Fundus camera: zeiss
Shooting center: midpoint
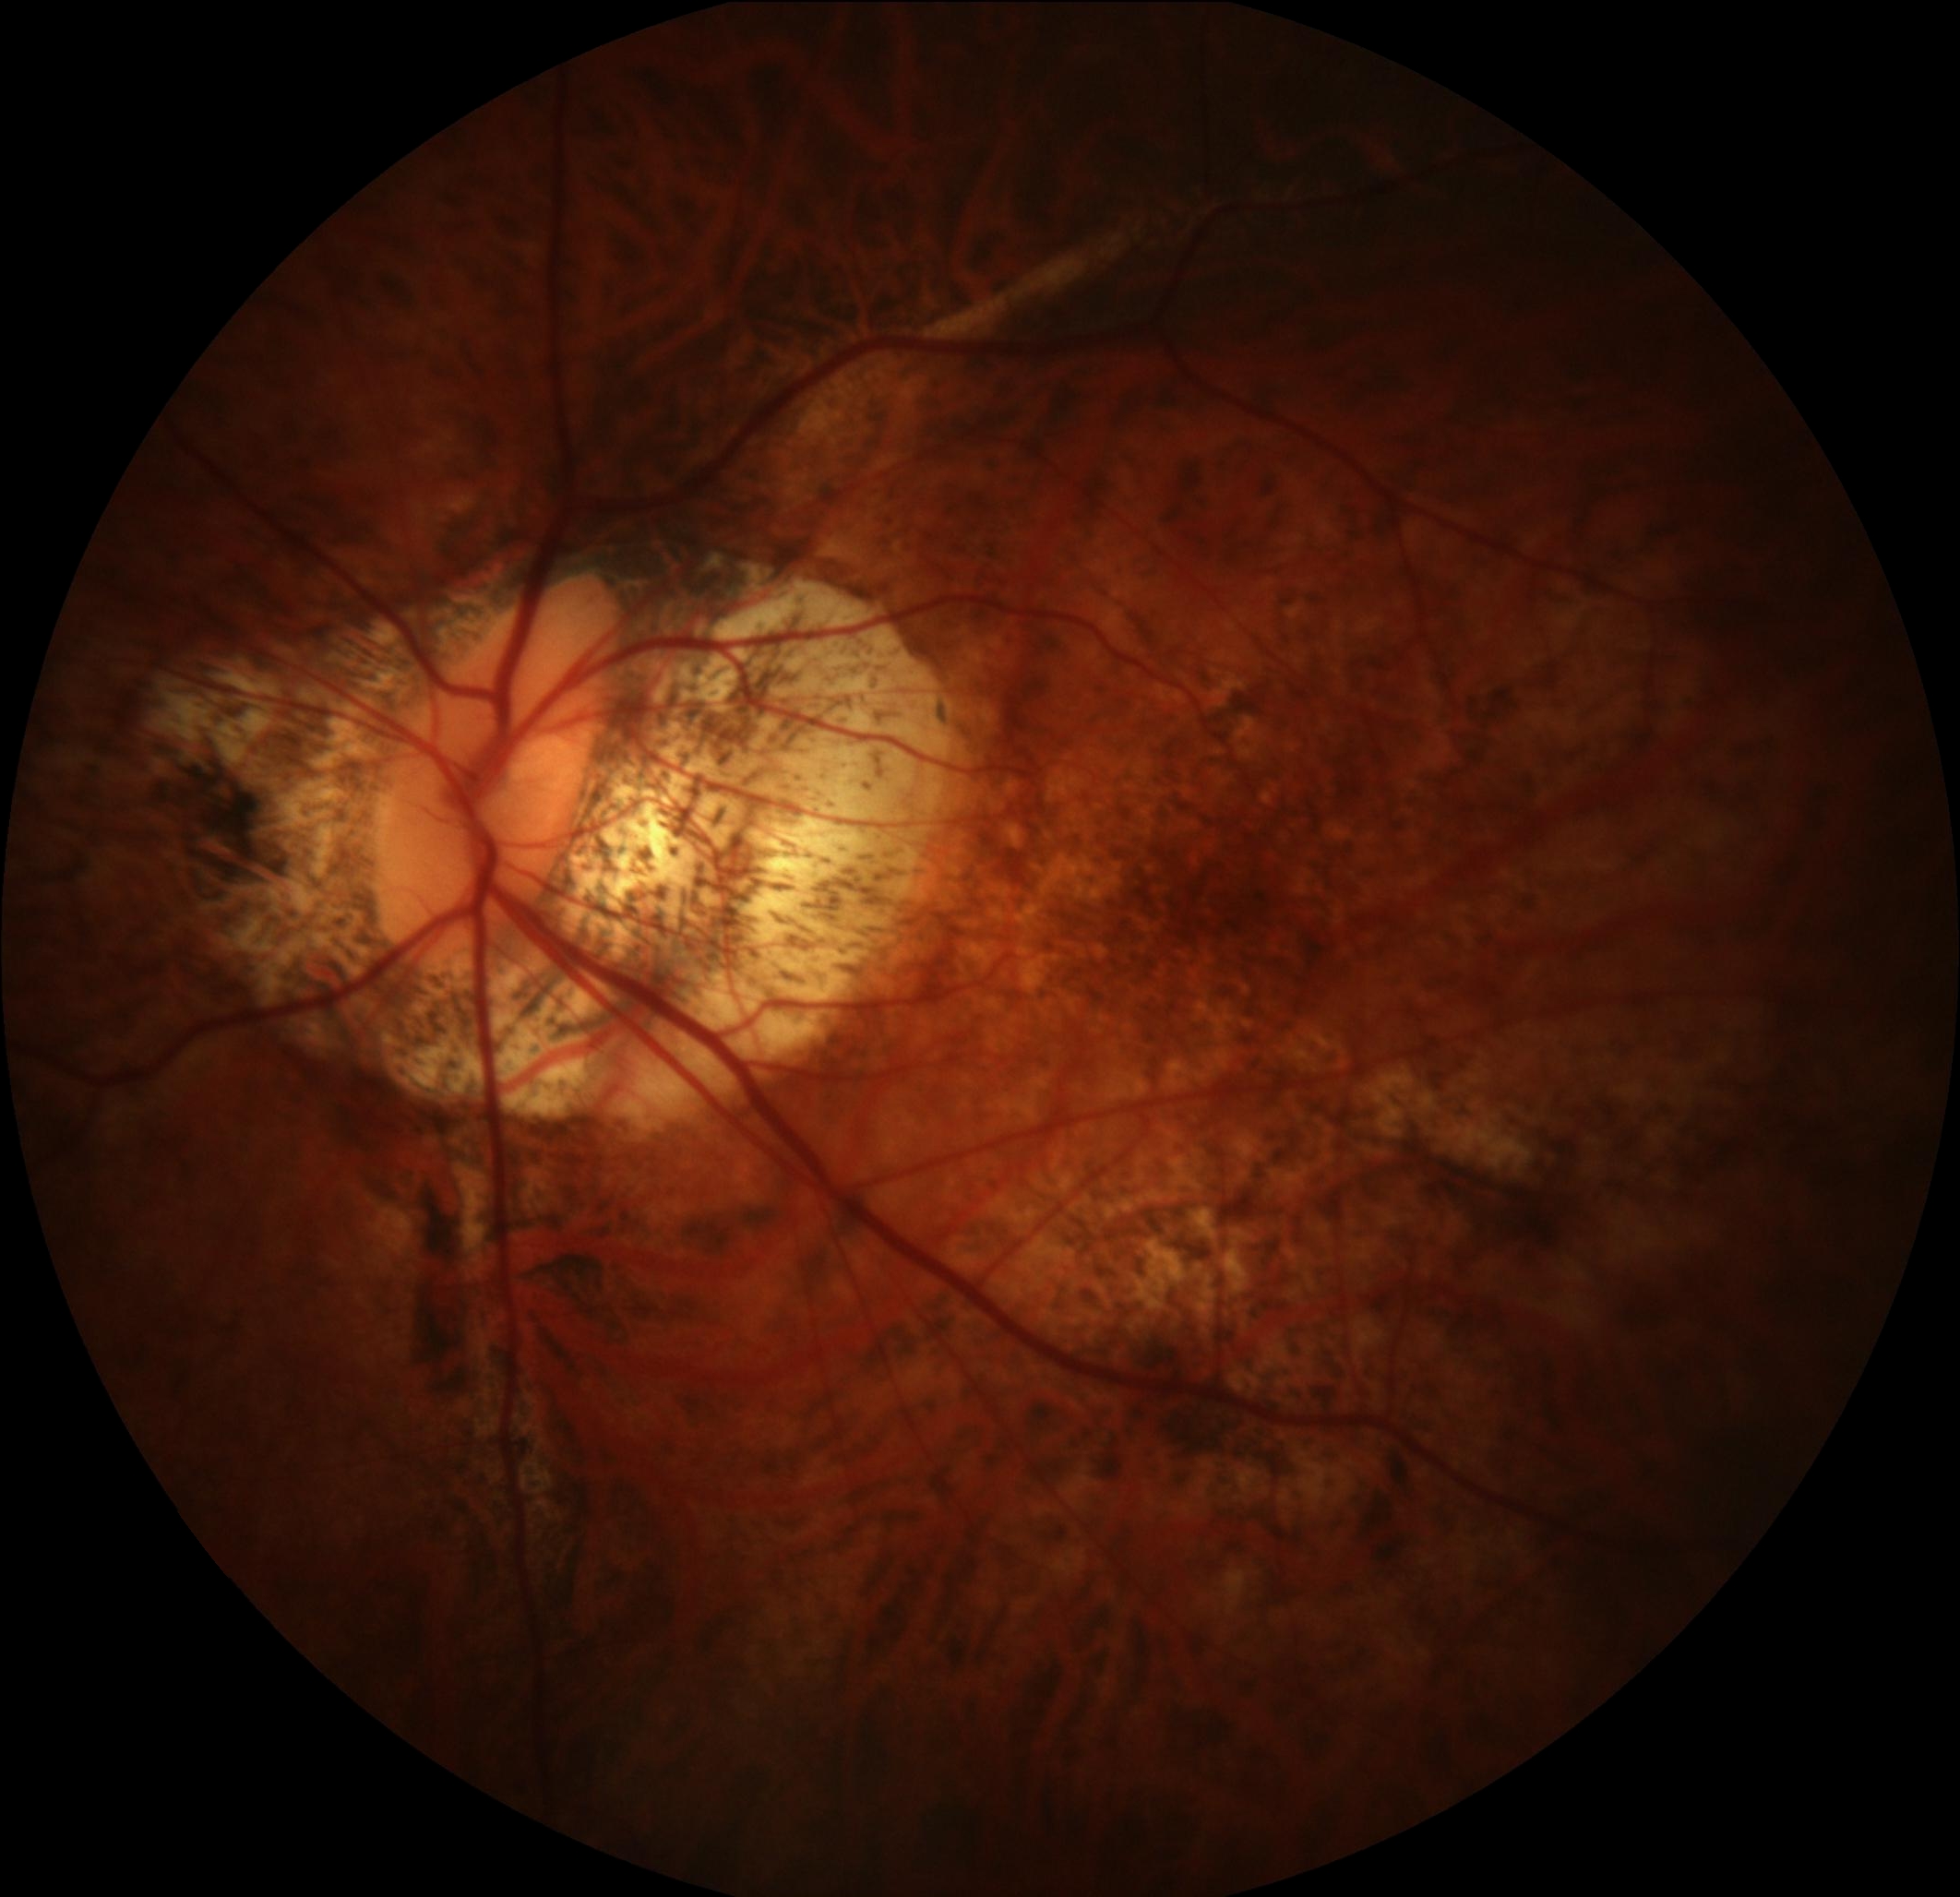
Pathologic myopia: yes
Patchy retinal atrophy: present
Retinal detachment: absent